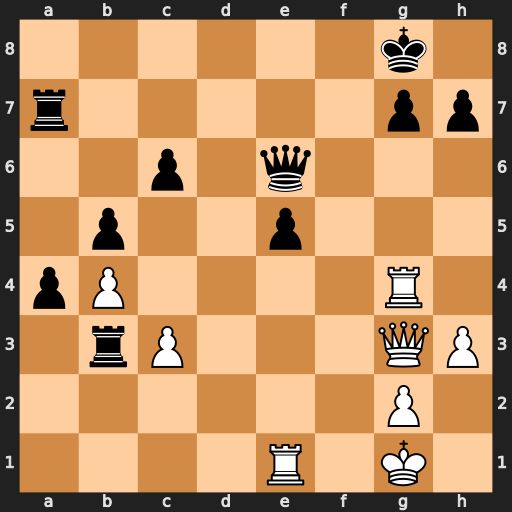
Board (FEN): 6k1/r5pp/2p1q3/1p2p3/pP4R1/1rP3QP/6P1/4R1K1
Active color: w
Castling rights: -
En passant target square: -
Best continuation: Rxe5 Rb1+ Kh2 Qd7 Rd4